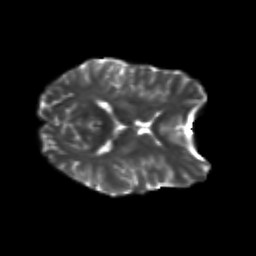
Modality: T2w
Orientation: axial
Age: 21
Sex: male
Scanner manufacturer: siemens
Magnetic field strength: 3 T
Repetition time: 3.5 s
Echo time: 0.113 s